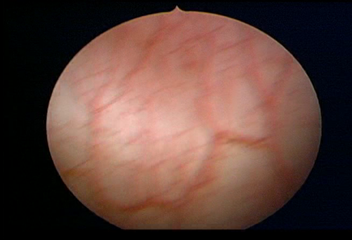
Modality: WLC
Class: Normal mucosa
Bladder cancer association: No